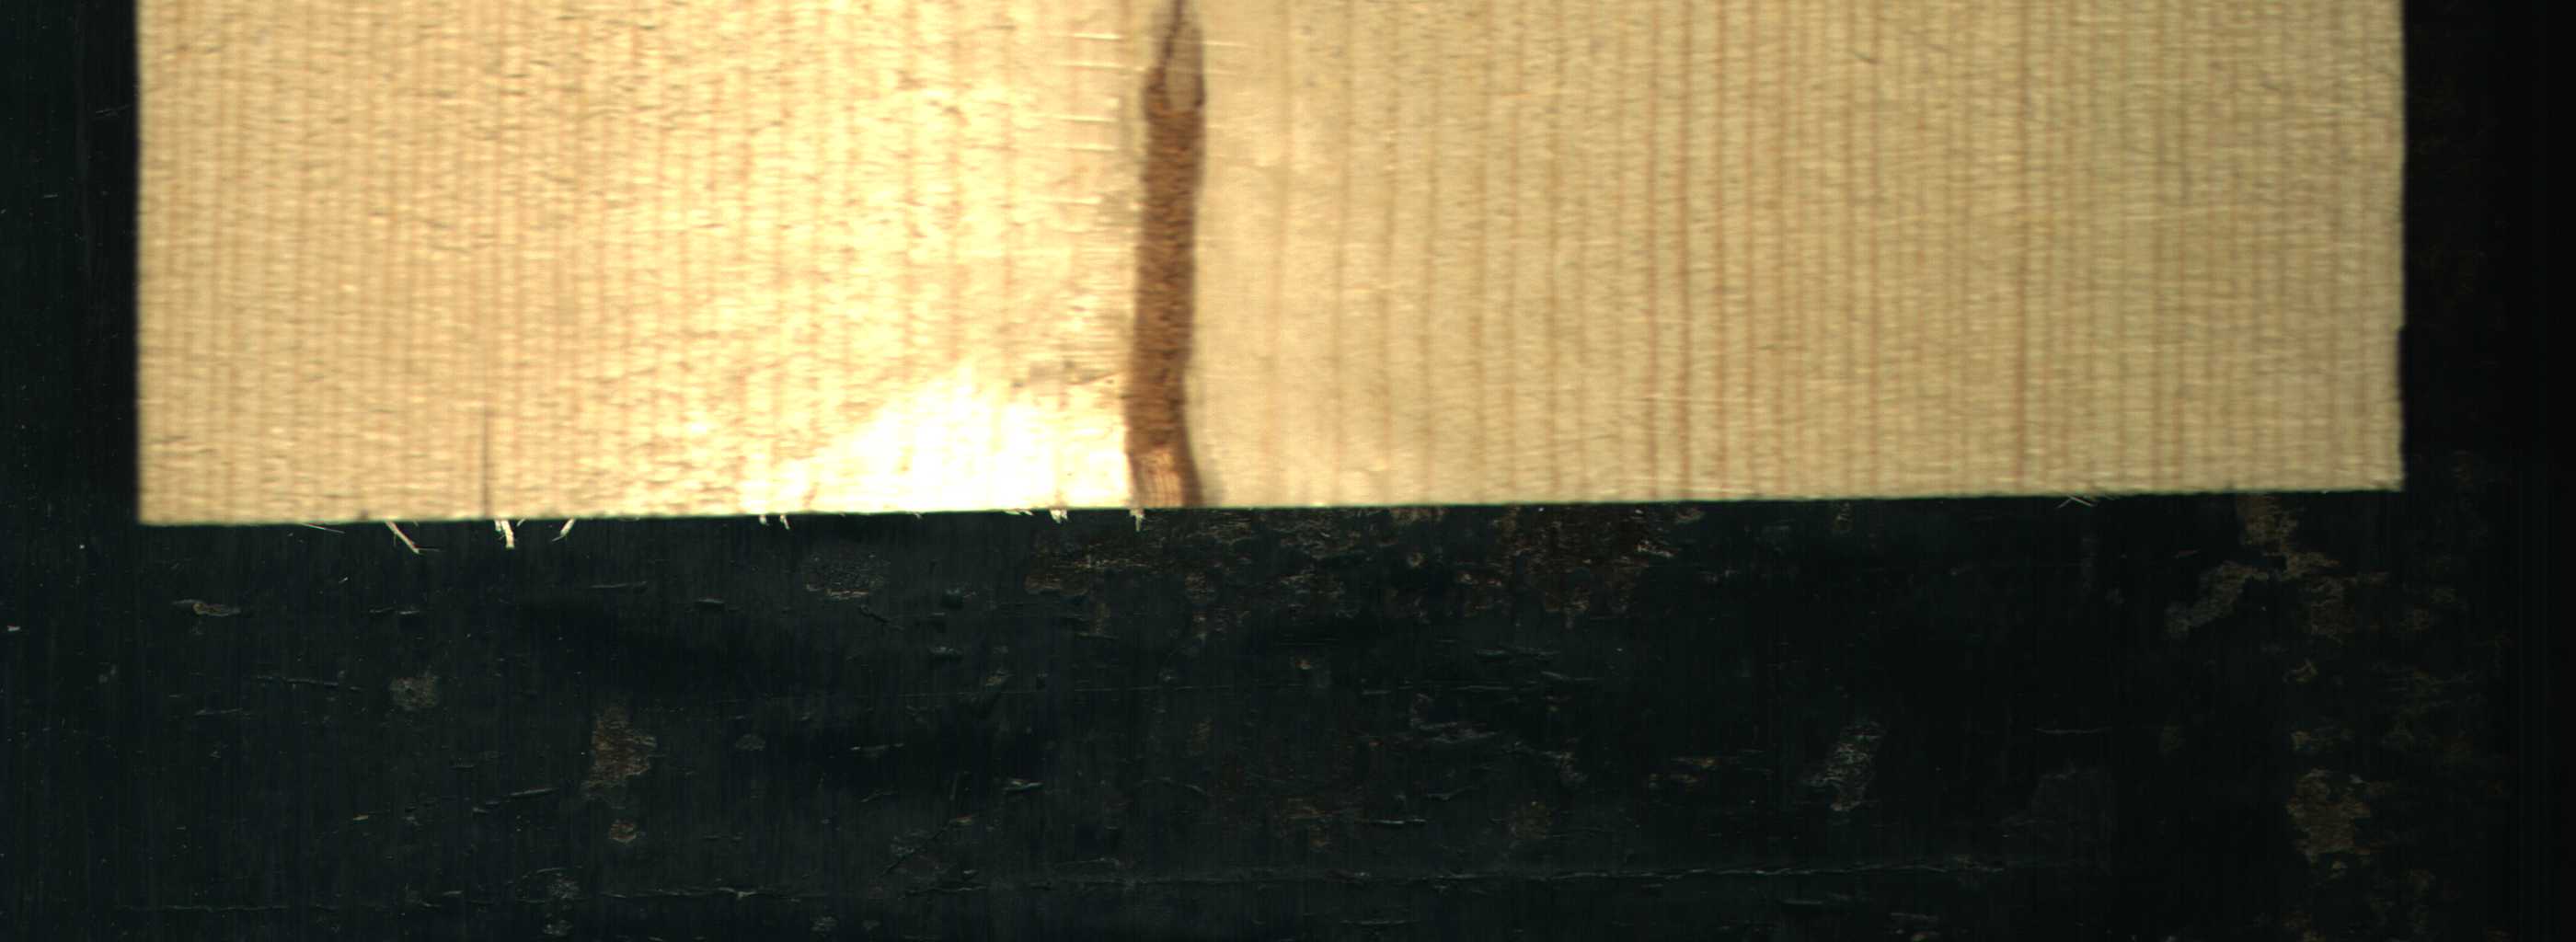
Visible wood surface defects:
Marrow